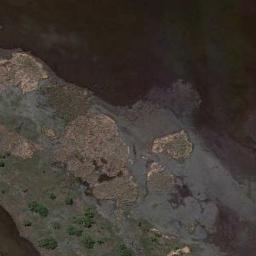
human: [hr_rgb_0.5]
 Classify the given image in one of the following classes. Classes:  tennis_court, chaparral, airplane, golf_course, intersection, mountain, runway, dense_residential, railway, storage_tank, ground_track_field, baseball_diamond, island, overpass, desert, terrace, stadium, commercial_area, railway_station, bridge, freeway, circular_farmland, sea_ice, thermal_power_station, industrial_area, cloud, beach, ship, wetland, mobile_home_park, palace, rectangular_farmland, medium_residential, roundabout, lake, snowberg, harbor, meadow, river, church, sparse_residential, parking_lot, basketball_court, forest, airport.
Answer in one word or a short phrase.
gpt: wetland